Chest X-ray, PA view. Patient: 32 years old, sex M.
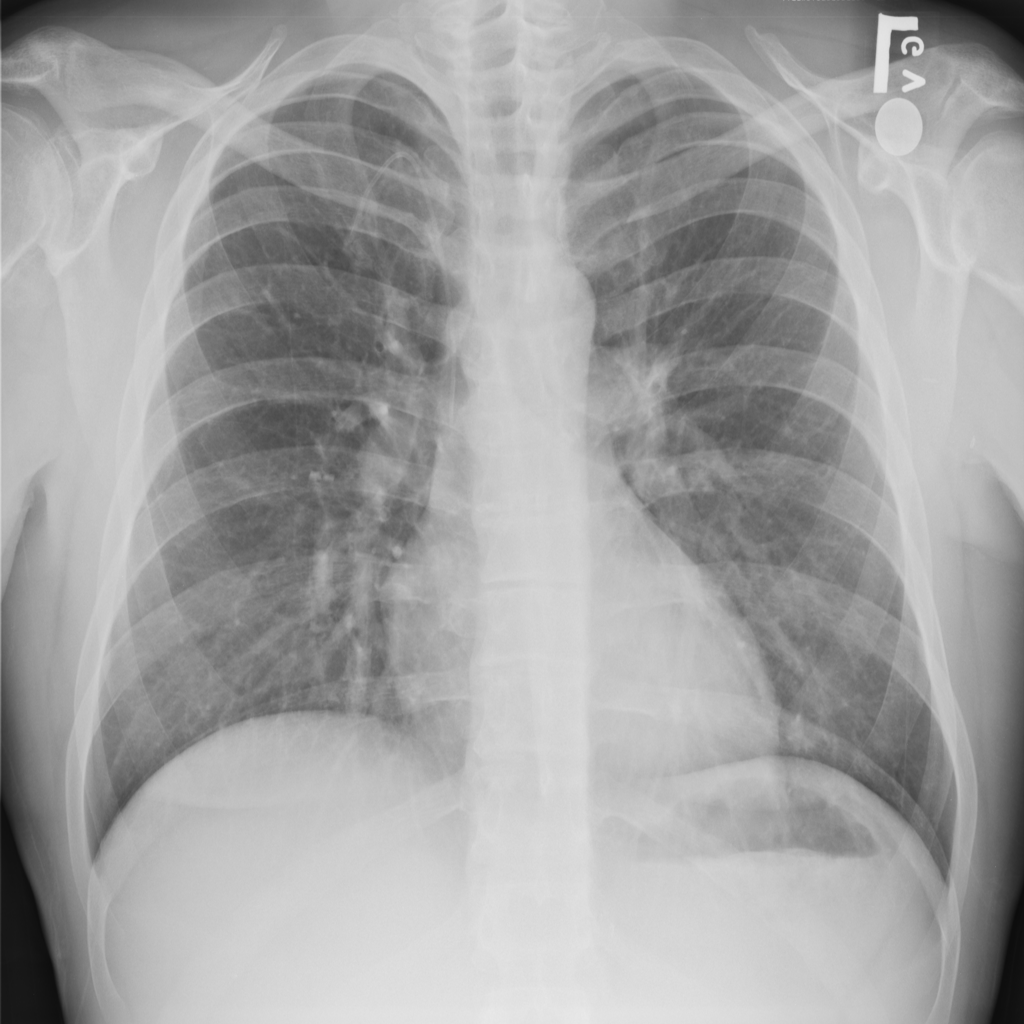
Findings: No Finding